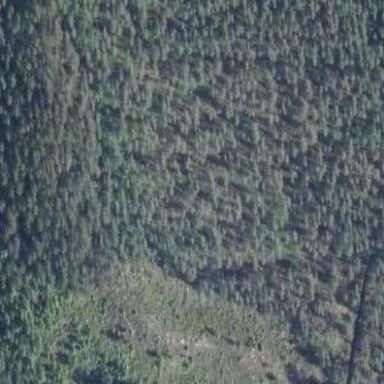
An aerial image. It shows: Needle-leaved woodland.